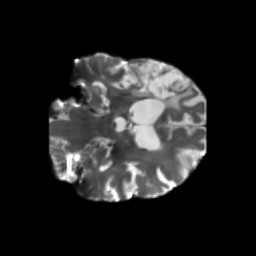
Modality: T2w
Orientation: coronal
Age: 71
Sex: male
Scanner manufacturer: siemens
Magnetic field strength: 3 T
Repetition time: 5.25 s
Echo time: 0.08 s